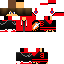
A male human skin with medium skin, wearing brown long hair dressed in a red hoodie and red pants, featuring a closed mouth.